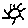
Label: sun